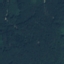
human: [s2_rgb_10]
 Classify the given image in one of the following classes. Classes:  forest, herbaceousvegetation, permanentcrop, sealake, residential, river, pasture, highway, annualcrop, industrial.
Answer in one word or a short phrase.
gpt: Forest